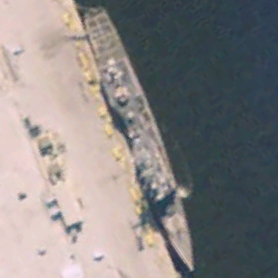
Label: cruiser